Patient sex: M
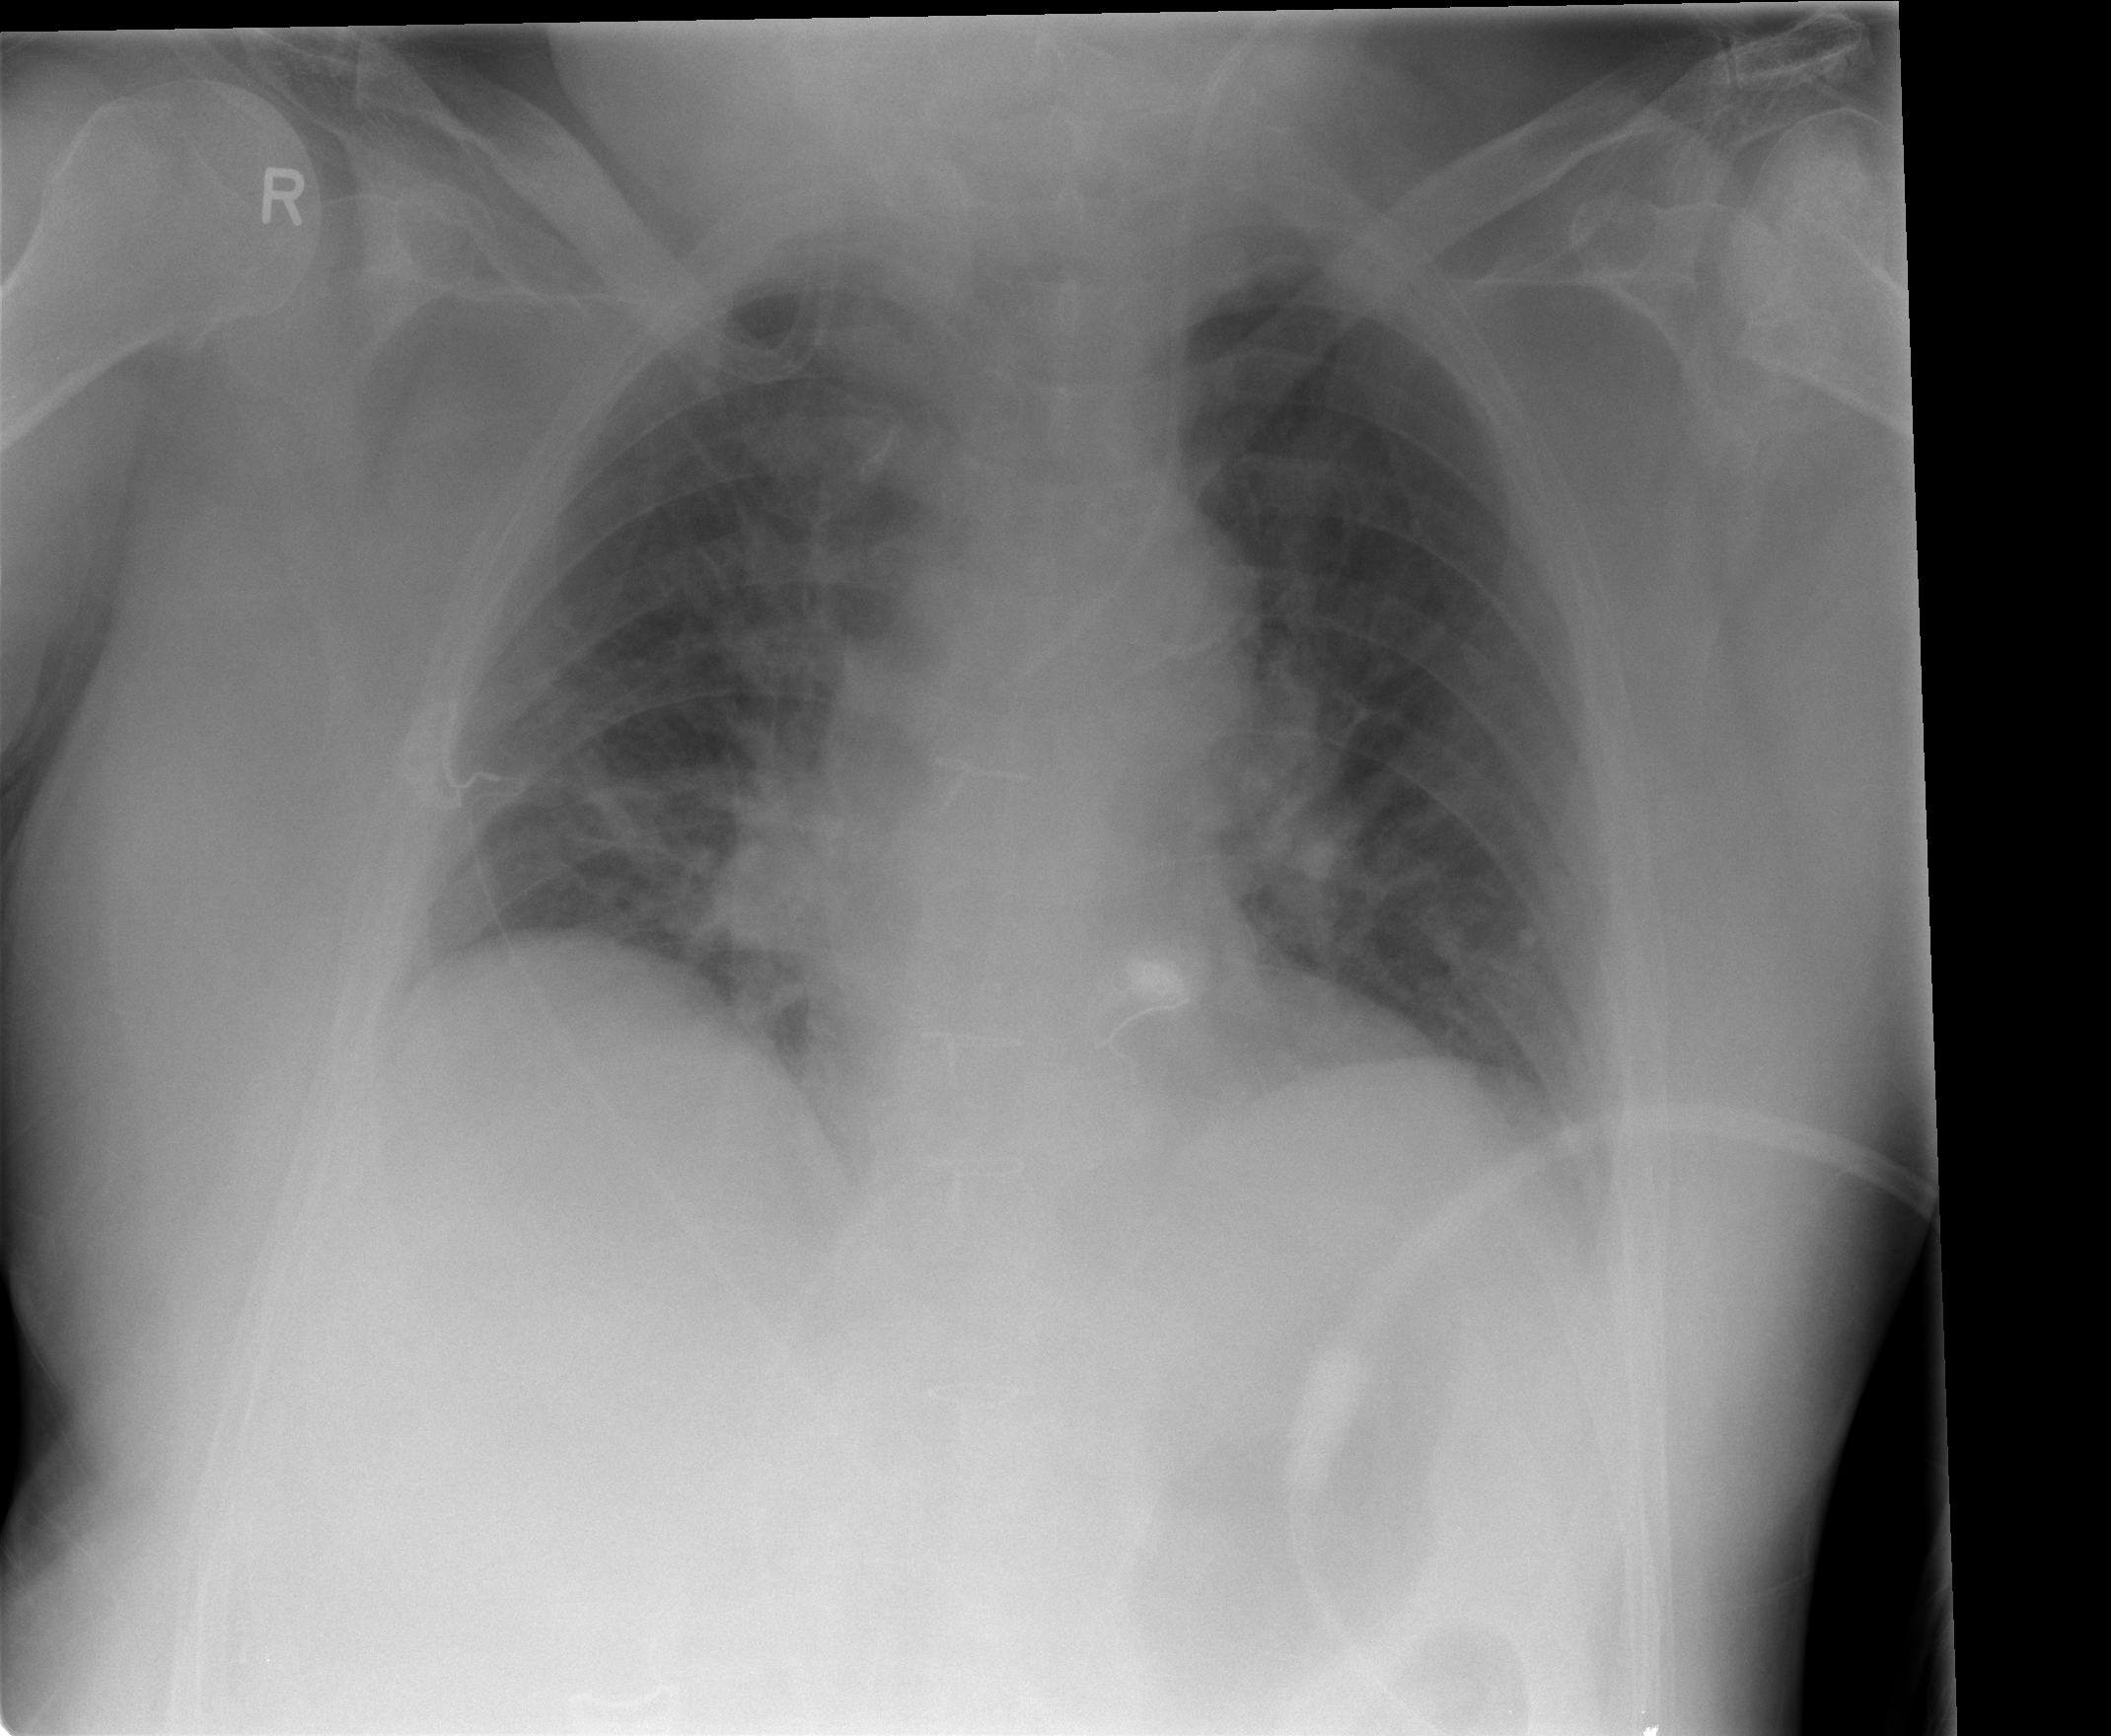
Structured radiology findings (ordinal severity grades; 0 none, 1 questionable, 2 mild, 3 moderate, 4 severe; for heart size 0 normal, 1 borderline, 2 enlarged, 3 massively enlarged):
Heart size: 0
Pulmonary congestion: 0
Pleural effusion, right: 0
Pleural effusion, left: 0
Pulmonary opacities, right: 0
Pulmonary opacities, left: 0
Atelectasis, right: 2
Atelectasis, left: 0